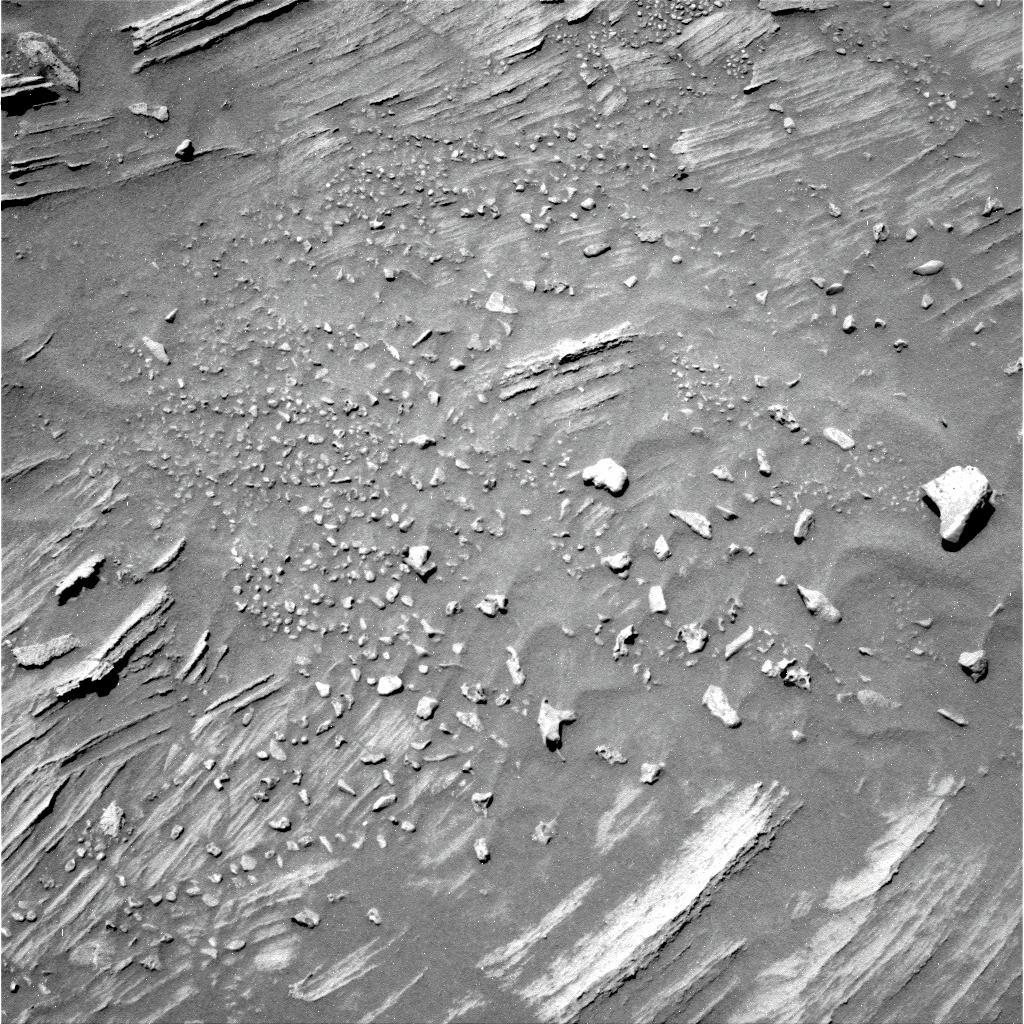
Terrain classes present: Bedrock, Gravel / Sand / Soil, Rock, Shadow